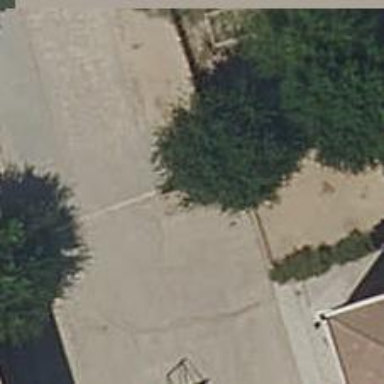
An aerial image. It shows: Bicycle parking area with stands available.